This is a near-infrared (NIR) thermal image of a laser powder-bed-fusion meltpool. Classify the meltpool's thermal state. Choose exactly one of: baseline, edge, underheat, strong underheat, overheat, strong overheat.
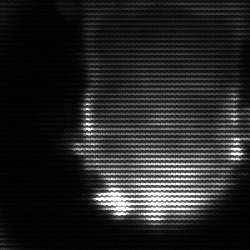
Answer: baseline